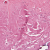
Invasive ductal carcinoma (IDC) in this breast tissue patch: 0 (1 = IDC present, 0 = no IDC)